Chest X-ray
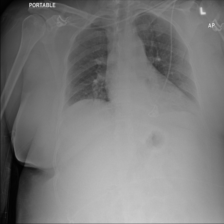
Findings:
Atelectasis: negative
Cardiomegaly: negative
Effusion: negative
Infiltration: negative
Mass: negative
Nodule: negative
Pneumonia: negative
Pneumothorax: negative
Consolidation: negative
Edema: negative
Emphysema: negative
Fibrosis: negative
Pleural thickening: negative
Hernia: negative